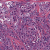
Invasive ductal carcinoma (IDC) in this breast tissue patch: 1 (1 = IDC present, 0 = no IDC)